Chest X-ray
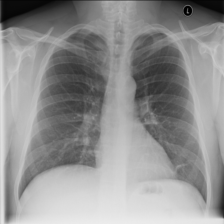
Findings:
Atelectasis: positive
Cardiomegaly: negative
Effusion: negative
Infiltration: negative
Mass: negative
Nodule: negative
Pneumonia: negative
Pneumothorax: negative
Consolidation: negative
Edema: negative
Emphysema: negative
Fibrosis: negative
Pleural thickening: negative
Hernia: negative